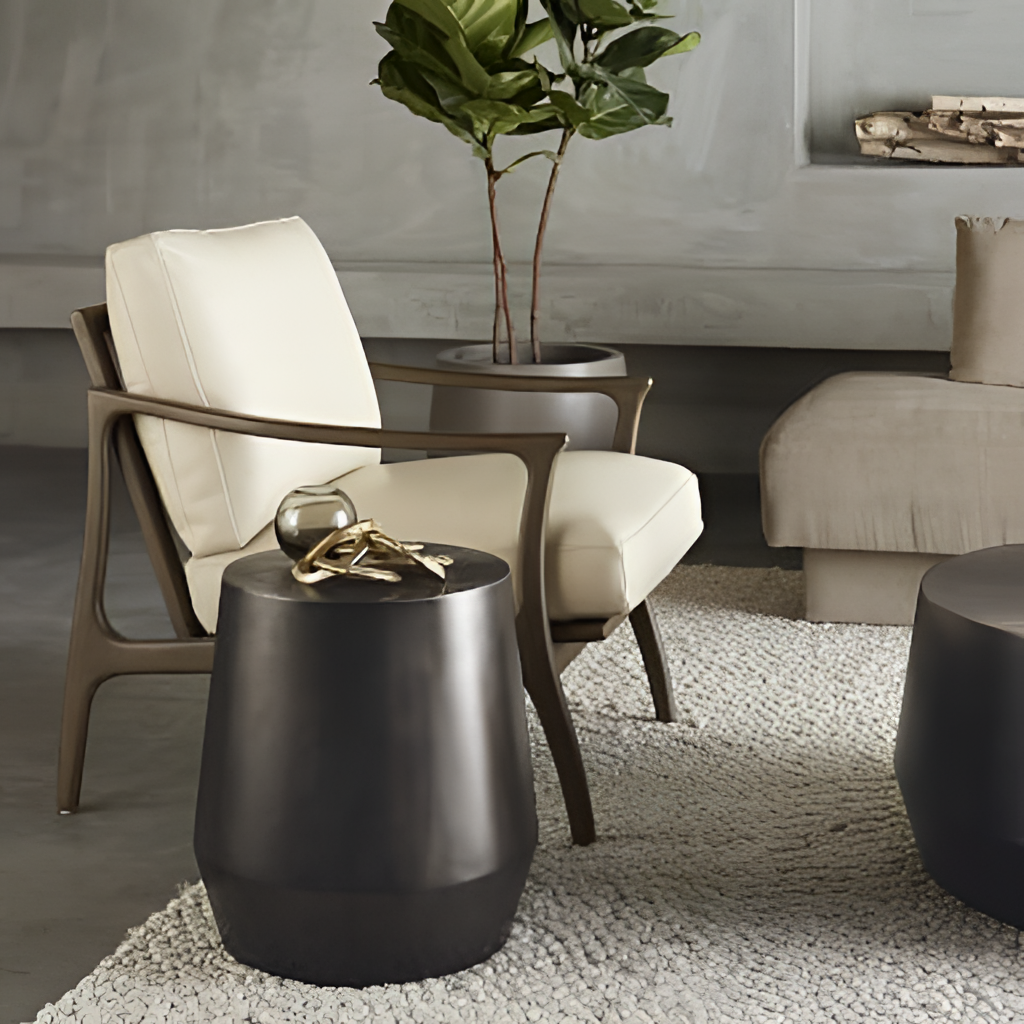
metal side table, living room, contemporary, gray concrete flooring, with smooth pattern, gray paint wallpaper, with solid pattern